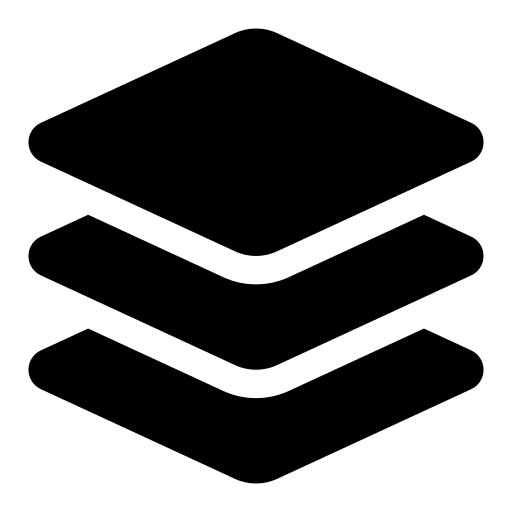
Tags: icon, FontAwesome, fa-icon, solid, layer, group